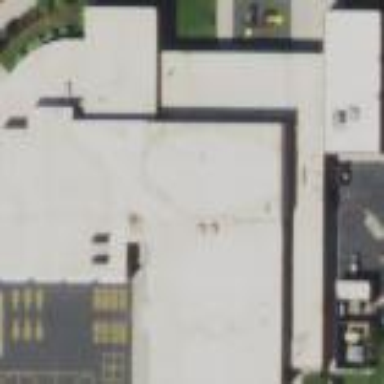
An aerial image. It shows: School building.